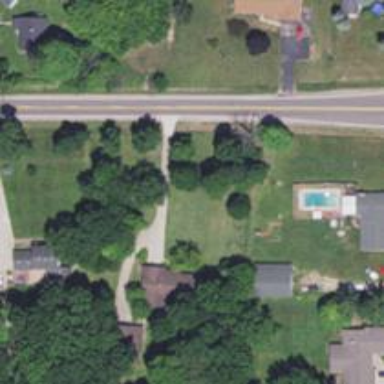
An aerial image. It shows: Driveway.